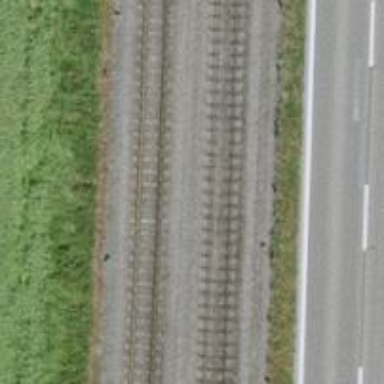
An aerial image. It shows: Narrow-gauge railway with 1 track. The tracks are electrified with contact line.